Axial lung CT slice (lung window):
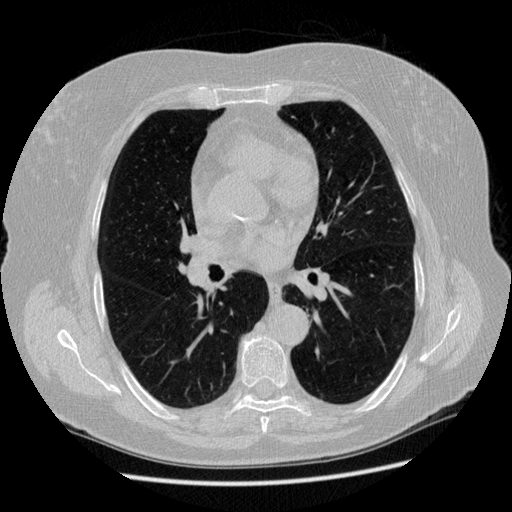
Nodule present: no